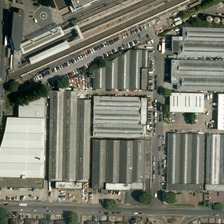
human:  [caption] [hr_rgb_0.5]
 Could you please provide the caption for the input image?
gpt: these large workshop buildings are separated by wide roads .

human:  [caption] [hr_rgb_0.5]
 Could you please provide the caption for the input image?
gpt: surrounded by three roads  some factory buildings with stripes of white and grey are lying across the residential buildings .

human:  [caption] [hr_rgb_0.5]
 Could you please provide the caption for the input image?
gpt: surrounded by three roads  some factory buildings with stripes of white and grey are lying across the residential buildings .

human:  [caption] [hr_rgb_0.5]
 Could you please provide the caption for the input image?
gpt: the striated plants with cars surrounding are near a street .

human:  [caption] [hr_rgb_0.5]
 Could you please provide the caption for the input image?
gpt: some gray buildings with parking lots are in an industrial area .